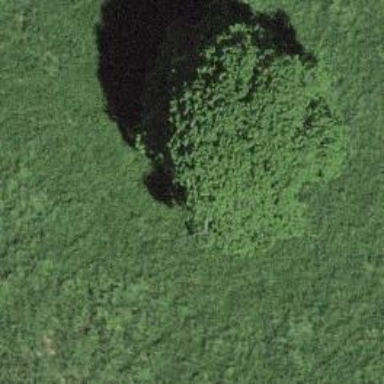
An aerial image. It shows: Beautiful tree in nature.